Field crop: tomato
Growth stage: 1
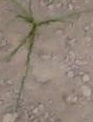
Species: cyperus